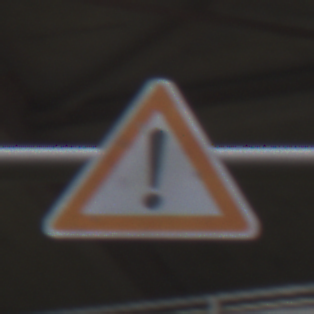
Verkehrszeichen: Gefahrenstelle
Umgebung: Outdoor, Urban
Tageszeit: MorningAfternoon
Wetter: PartlyCloudy
Licht: Natural
Jahreszeit: NotSpecified
Kontrast: LowContrast